Question: I need an array to make this:
'''
Hi {nom}, you can buy {var1}
'''
Look like this before being sent:
'''
Hi Manuel, you can buy chips.
'''
I have tried to do this with an array like this:
'''
$(document).on('click','.submitMessage', function(){
prevContent=$('textarea').val();
$variables = array(
'{nom}' => 'Manuel',
'{apl}' => 'Garcia',
'{var1}' => 'chips',
'{var2}' => 'deportes y aventura',
'{var3}' => 'informatica y tecnologia',
'{cst1}' => 'Serrano, 28',
'{cst2}' => 'Plaza del carmen, 32',
'{cst3}' => 'Garcia Luna, 15'
);
$data = prevContent;
$data = str_replace(array_keys($variables), array_values($variables), $data);
$.post('../actions/newMessage.php',{ms_content:$data});
'''
And this is the error I get on loading the page:

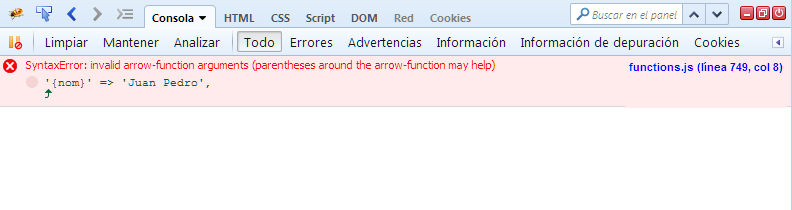
Answer: You are using PHP instead of Javascript :
You can do it as below
'''
prevContent='Hi {nom}, you can buy {var1}';
variables = {
'{nom}' : 'Manuel',
'{apl}' : 'Garcia',
'{var1}' : 'chips',
'{var2}' : 'deportes y aventura',
'{var3}' : 'informatica y tecnologia',
'{cst1}' : 'Serrano, 28',
'{cst2}' : 'Plaza del carmen, 32',
'{cst3}' : 'Garcia Luna, 15'
};
$.each(variables, function (key, value) {
prevContent = prevContent.replace(key, value);
});
console.log(prevContent);
'''